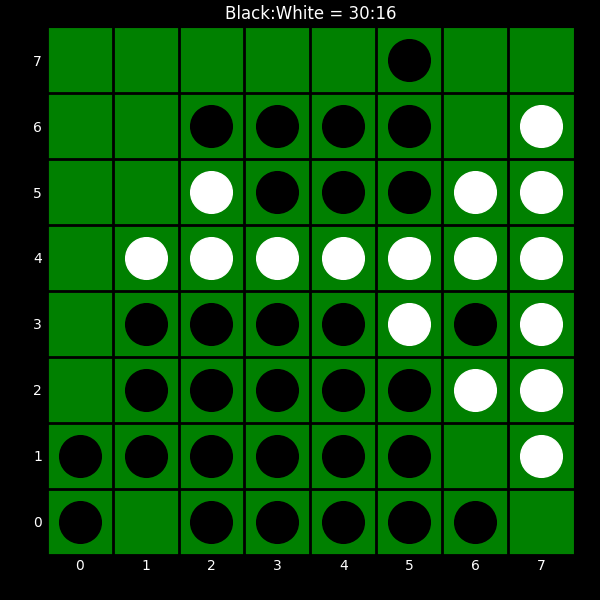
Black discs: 30
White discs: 16